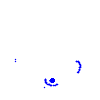
Particle: electron